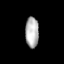
Tissue: lung
Cell type: Endothelial cells
Senescence score: 0.2199
Nuclear area (px): 398
Mean DAPI intensity: 180.407